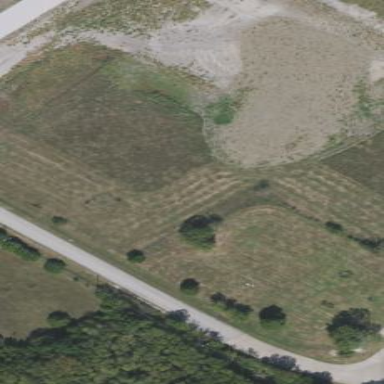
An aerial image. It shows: Grassy plot designated for zoning purposes.